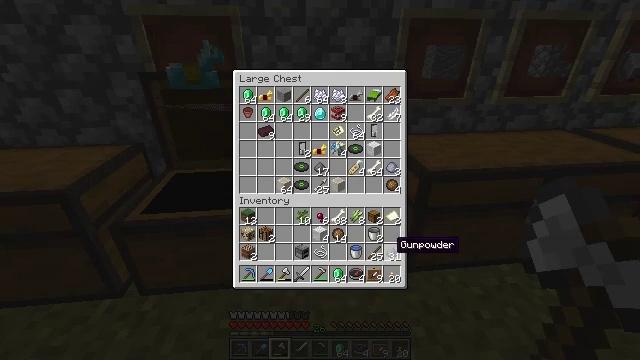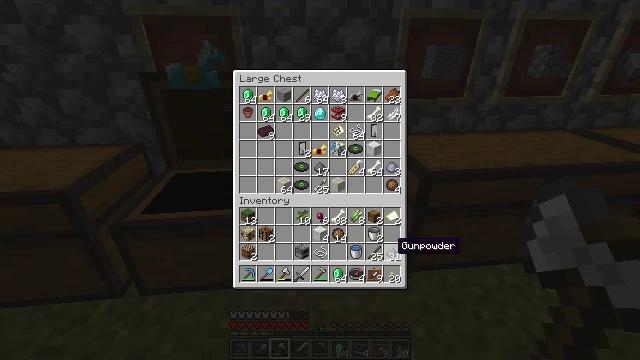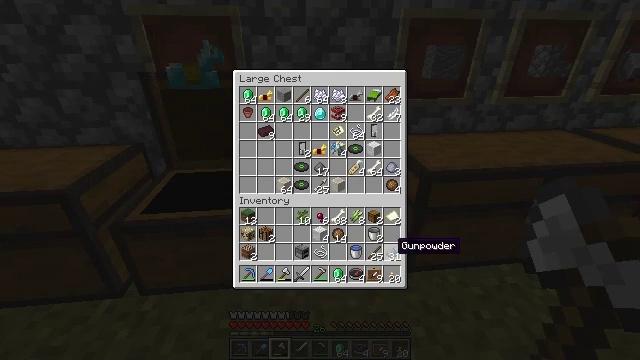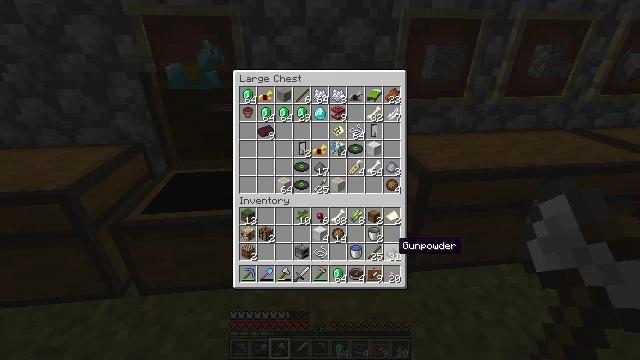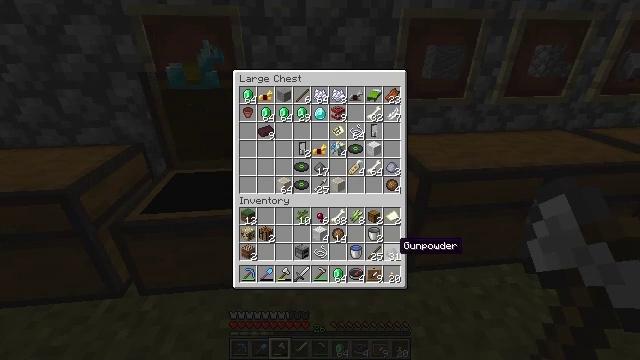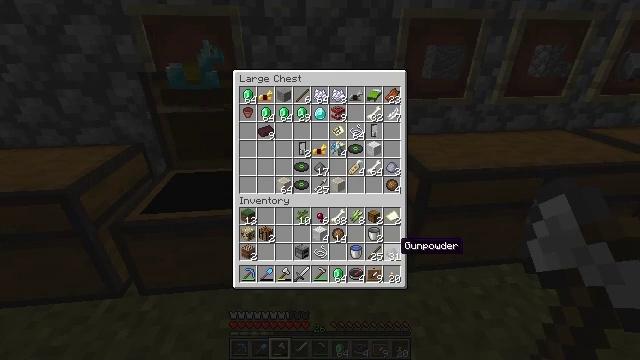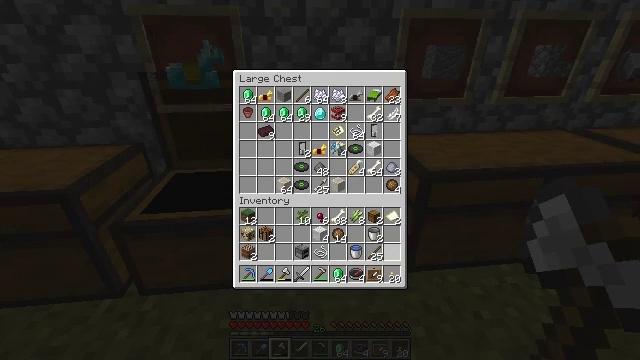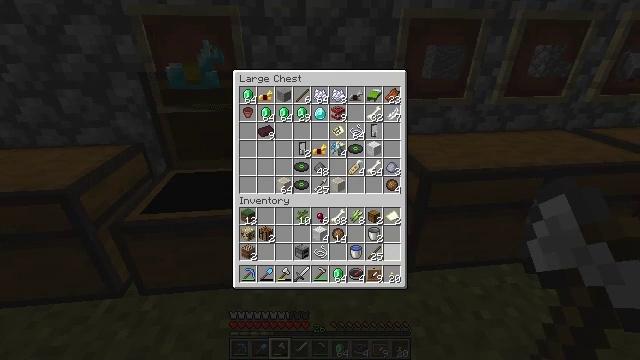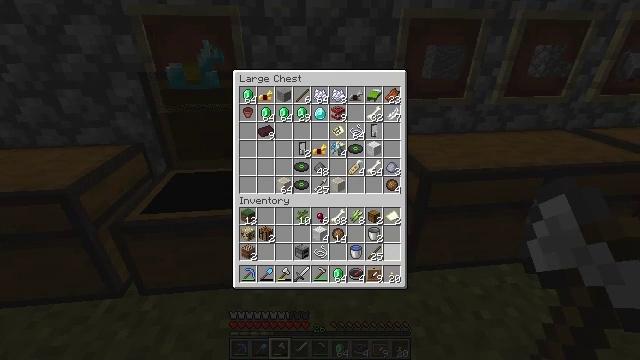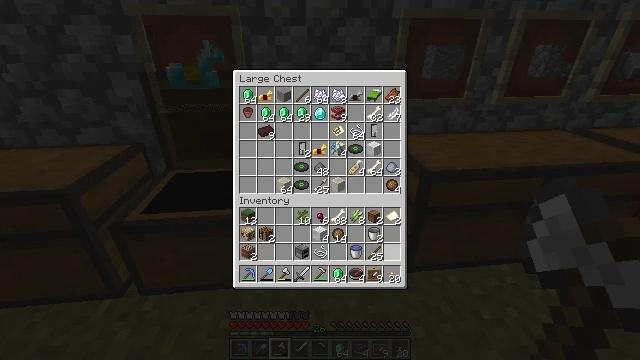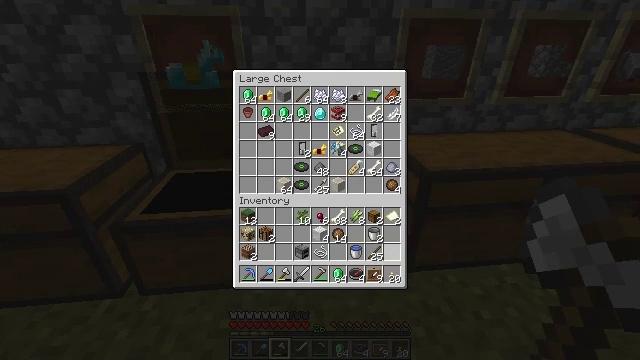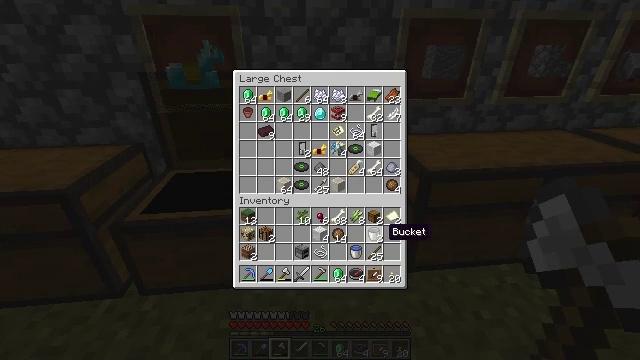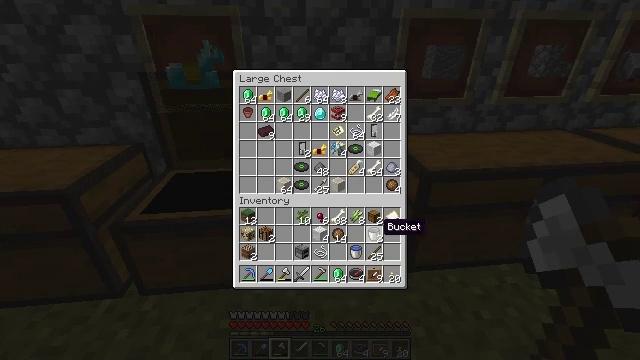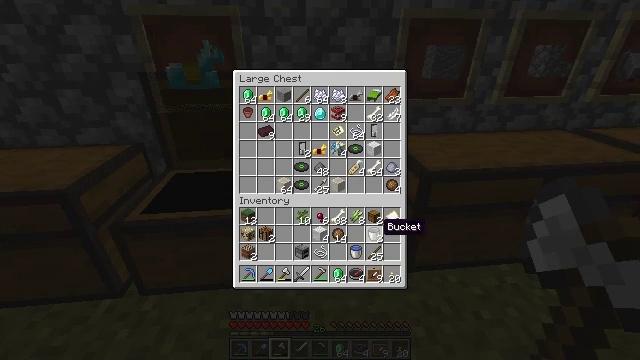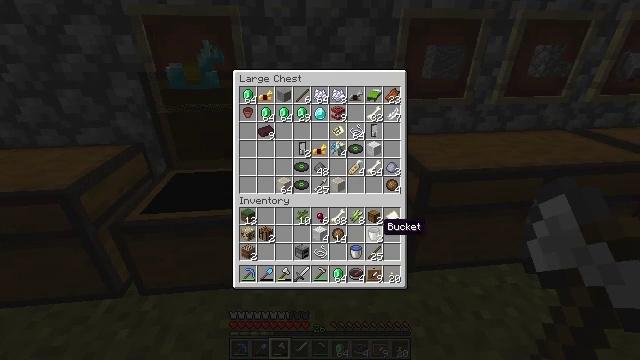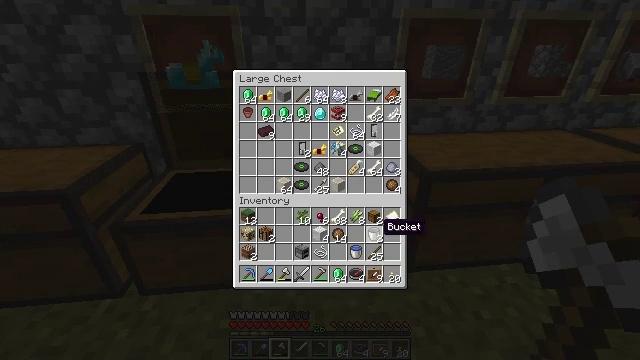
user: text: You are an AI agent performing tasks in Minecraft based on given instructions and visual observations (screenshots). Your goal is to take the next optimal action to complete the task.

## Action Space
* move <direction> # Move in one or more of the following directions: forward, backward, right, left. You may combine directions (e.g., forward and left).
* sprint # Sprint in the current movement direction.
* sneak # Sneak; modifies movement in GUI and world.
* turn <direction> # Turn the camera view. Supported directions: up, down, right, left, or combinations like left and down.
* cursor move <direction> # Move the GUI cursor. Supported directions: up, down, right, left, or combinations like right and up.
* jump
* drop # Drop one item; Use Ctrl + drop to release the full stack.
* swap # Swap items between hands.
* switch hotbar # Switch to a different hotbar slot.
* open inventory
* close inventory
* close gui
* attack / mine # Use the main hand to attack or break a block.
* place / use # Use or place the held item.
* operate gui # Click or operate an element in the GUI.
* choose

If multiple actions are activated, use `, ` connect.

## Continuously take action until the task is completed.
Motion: motion action
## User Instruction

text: Drop a grass block.
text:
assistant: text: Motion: sneak
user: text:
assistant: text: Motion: sneak
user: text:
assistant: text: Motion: sneak
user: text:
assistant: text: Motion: sneak
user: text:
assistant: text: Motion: sneak
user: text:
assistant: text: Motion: sneak, choose
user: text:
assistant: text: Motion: sneak, choose
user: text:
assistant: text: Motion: sneak
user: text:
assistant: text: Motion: sneak
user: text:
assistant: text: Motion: sneak
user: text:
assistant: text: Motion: sneak, cursor move left and up
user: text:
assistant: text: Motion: sneak
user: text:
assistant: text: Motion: sneak
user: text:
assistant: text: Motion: sneak
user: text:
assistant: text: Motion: sneak
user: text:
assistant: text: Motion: sneak
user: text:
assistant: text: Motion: sneak
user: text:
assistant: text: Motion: sneak
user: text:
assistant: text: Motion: sneak, cursor move down
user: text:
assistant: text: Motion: sneak
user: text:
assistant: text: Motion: sneak
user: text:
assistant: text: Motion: sneak
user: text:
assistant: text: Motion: sneak
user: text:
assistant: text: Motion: sneak
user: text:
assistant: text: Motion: sneak
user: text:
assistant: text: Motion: sneak, choose
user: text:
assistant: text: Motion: sneak, choose
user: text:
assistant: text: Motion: sneak, choose
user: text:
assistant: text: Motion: sneak
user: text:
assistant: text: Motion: sneak